Aerial crown-view tile of a tropical tree (Barro Colorado Island, Panama), acquired 20250317:
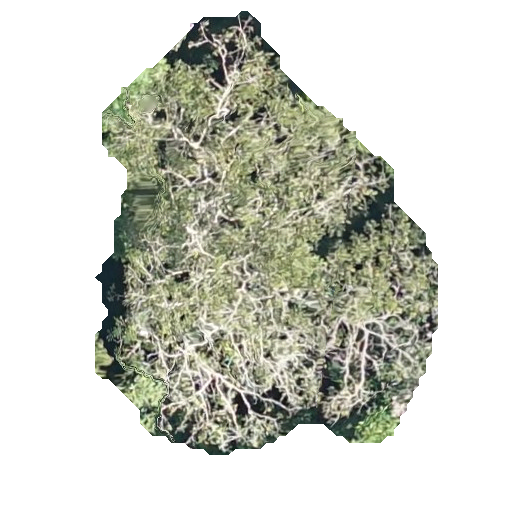
Species: Dipteryx oleifera
GBIF accepted scientific name: Dipteryx oleifera
Crown area: 161.107 m²